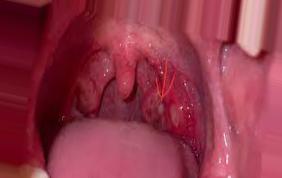
Condition: Mouth Ulcer